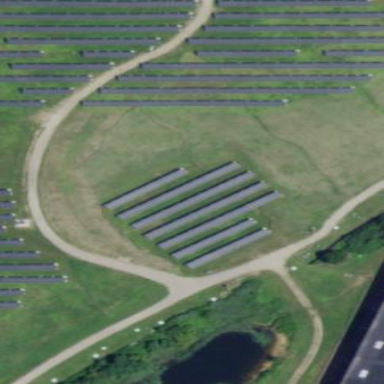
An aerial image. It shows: Solar power plant utilizing photovoltaic technology to produce electricity.